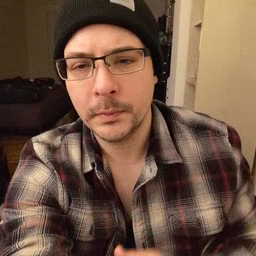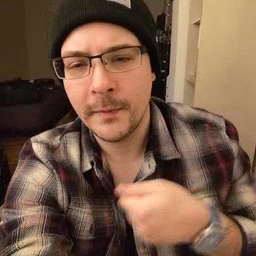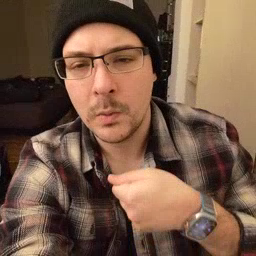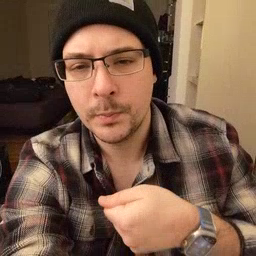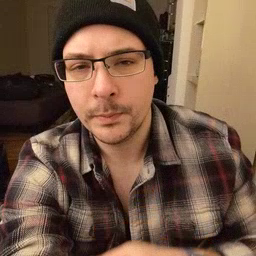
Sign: vacuum